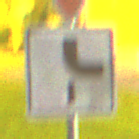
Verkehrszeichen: VerlaufVorfahrtsstrasse10
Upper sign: VorfahrtGewaehren
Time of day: Night
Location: Outdoor (Urban)
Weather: PartlyCloudy
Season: NotSpecified
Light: Artificial